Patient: sex F, age 65
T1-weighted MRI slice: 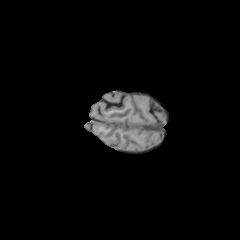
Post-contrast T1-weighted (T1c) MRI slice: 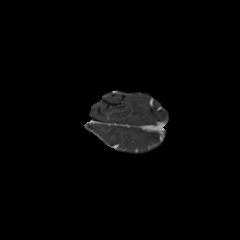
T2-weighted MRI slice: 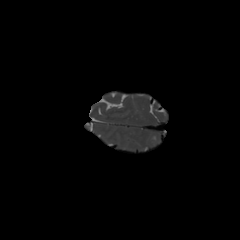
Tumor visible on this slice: yes
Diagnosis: Glioblastoma, IDH-wildtype
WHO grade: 4